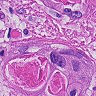
Metastatic tissue present: yes